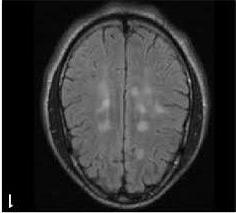
Label: notumor